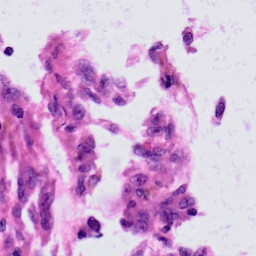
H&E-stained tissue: Skin